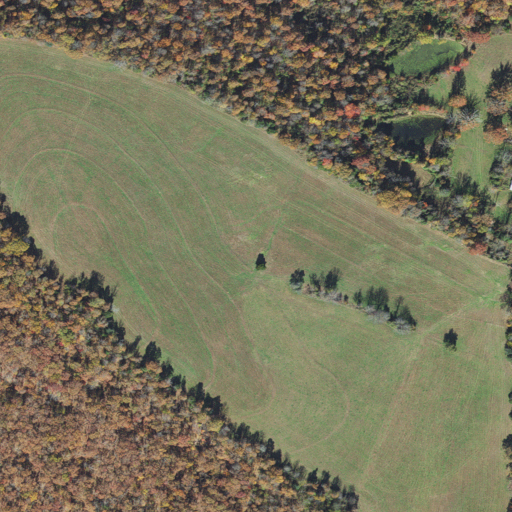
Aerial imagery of mountain in Arkansas named Prince Hill containing pasture and deciduous forest